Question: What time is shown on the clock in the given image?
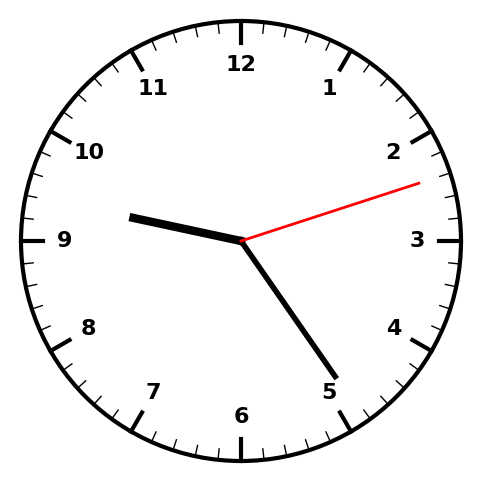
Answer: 09:24:12